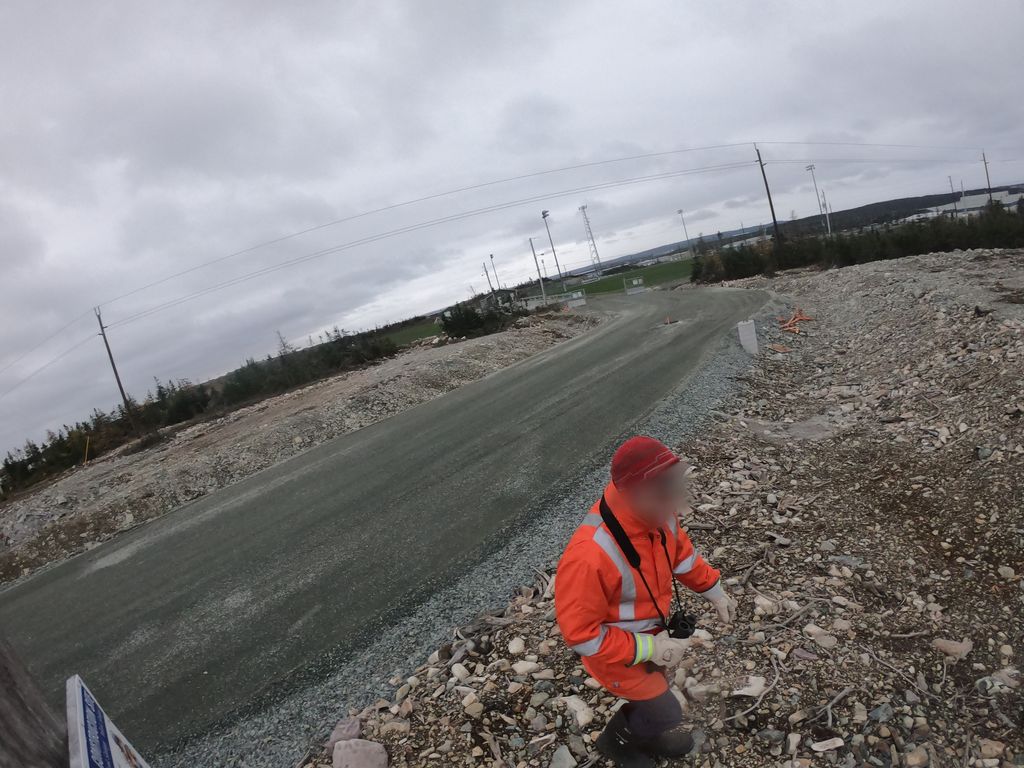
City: st_johns